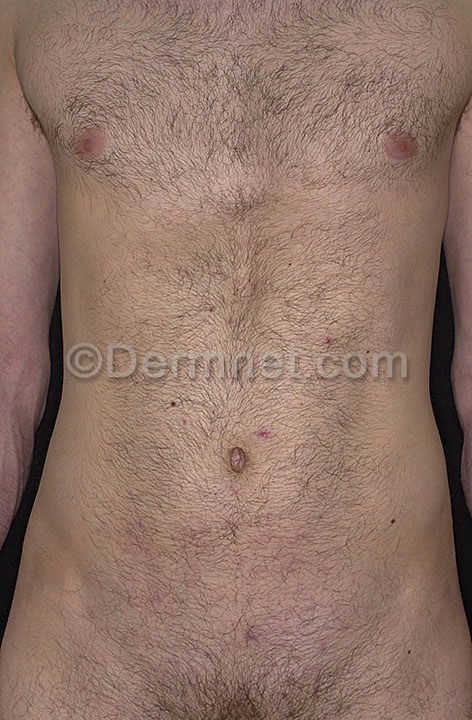
Disease: Warts Molluscum and other Viral Infections